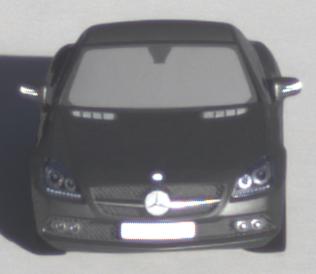
Make: Mercedes-Benz
Model: SLK 200
Detailed model: SLK-Class (172)
Model produced from: 2011/03
Model produced until: 2015/04
Doors: 2
Color: gray
Road condition: dry road
Daytime: sunrise or sunset
Contrast: medium contrast